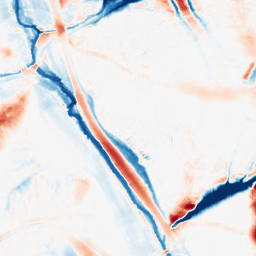
Category: morphological
Decomposition family: morphological_ellipse
Decomposition parameters: operation: average
width: 30
height: 50
Upsampling method: linear_exact
Upsampling parameters: scale: 2
Upsampling scale: 2